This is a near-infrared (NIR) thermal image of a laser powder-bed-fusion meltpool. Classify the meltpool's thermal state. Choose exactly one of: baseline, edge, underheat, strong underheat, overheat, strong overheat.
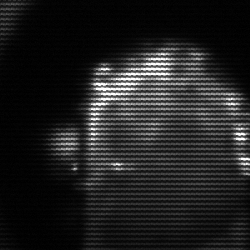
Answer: baseline